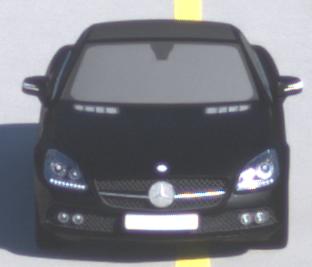
Make: Mercedes-Benz
Model: SLK 200
Detailed model: SLK-Class (172)
Model produced from: 2011/03
Model produced until: 2015/04
Doors: 2
Color: black
Road condition: dry road
Daytime: morning or afternoon
Contrast: high contrast